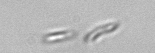
Label: Dinobryon